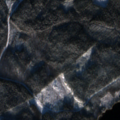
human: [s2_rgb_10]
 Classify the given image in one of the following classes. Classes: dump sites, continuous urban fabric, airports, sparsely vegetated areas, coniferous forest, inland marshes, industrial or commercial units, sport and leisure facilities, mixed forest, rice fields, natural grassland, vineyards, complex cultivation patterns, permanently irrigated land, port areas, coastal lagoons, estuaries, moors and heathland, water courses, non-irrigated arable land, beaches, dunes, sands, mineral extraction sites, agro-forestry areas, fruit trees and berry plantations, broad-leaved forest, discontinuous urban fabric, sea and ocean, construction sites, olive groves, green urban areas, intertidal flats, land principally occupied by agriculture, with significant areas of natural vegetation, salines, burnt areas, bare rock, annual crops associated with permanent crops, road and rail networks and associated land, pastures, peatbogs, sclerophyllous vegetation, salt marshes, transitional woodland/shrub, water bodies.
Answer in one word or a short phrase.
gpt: coniferous forest, mixed forest, transitional woodland/shrub, water bodies